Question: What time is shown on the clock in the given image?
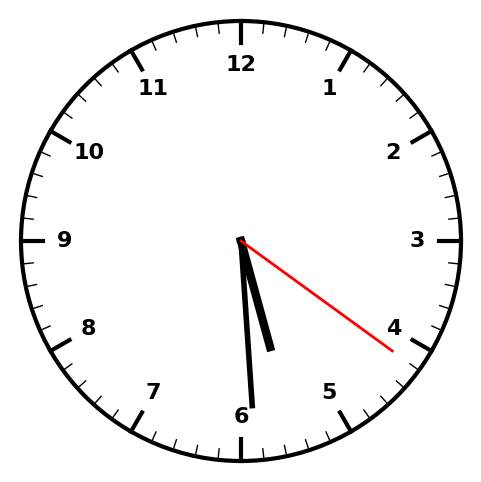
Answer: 05:29:21